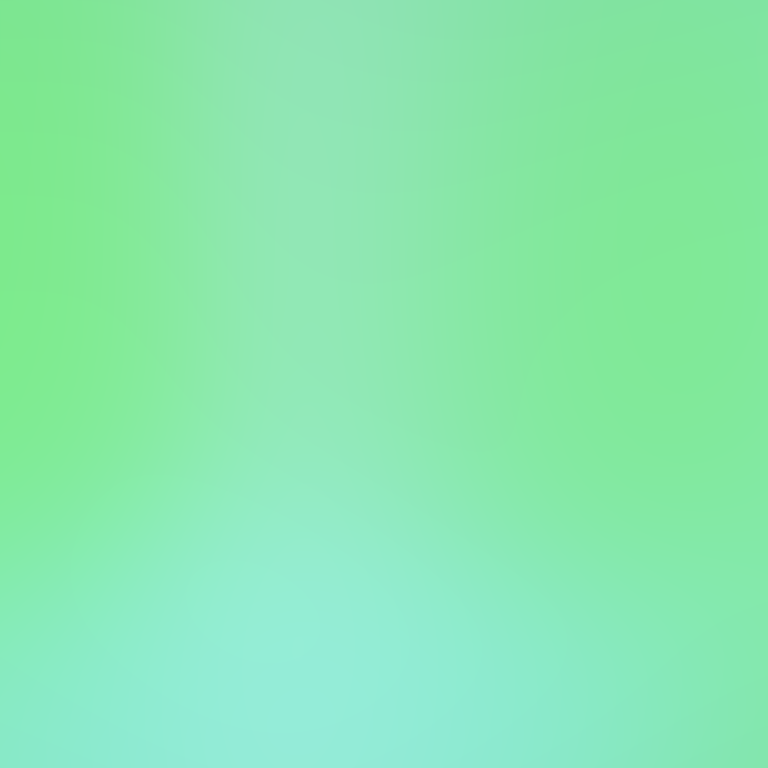
Abstract light effect, smooth gradient from soft green to light cyan, calm atmosphere, diffuse light, no room, no furniture, no objects.